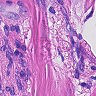
Metastatic tissue present: yes